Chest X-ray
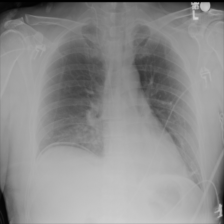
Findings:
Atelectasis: positive
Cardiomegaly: negative
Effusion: negative
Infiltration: negative
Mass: negative
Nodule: negative
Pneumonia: negative
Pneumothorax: negative
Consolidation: negative
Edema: negative
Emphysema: negative
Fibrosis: negative
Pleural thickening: negative
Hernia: negative